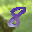
Label: 8